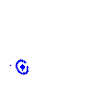
Particle: electron